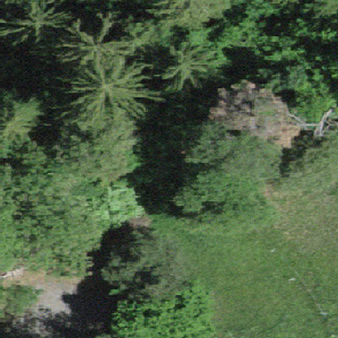
Label: other